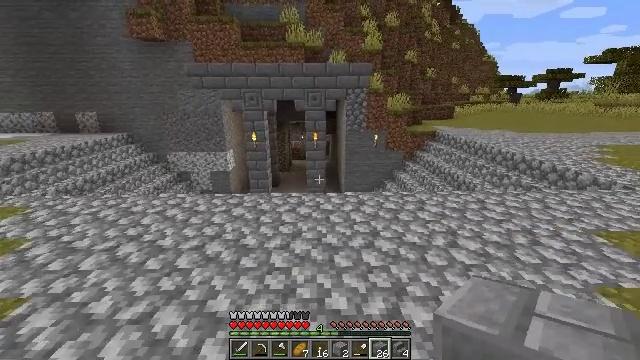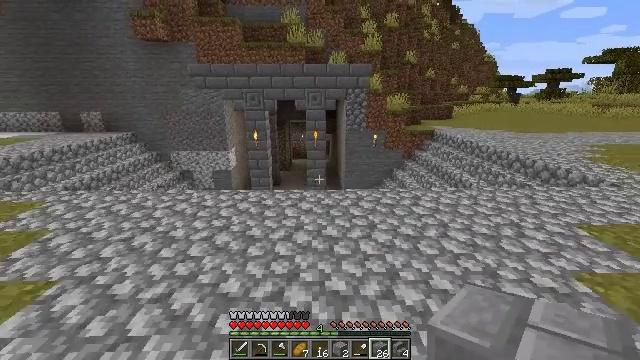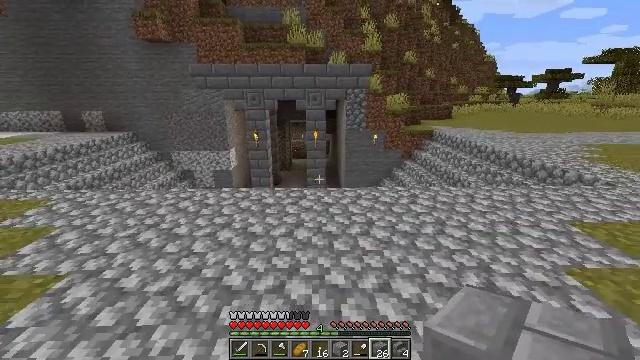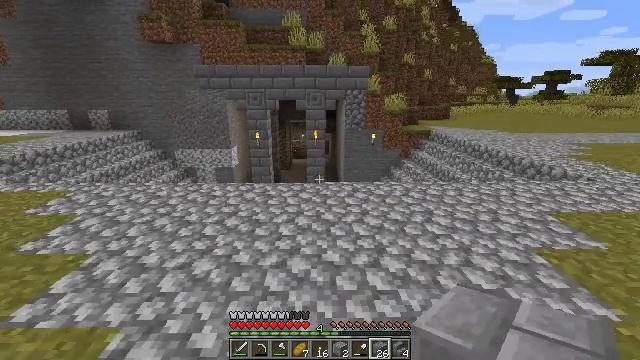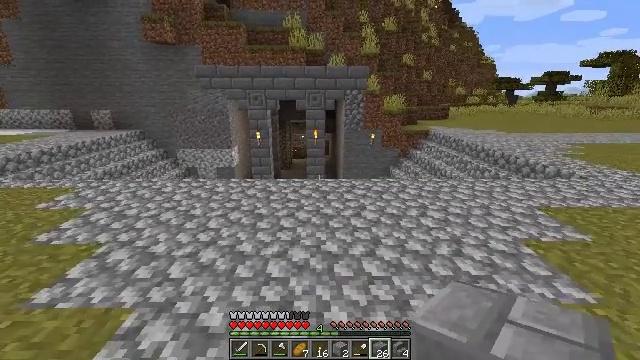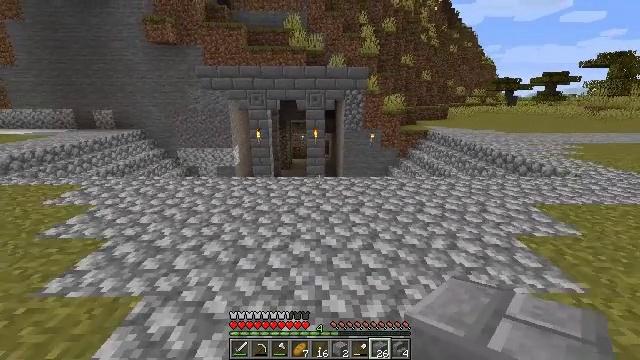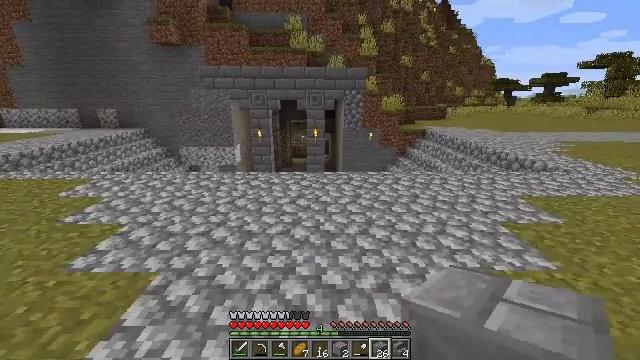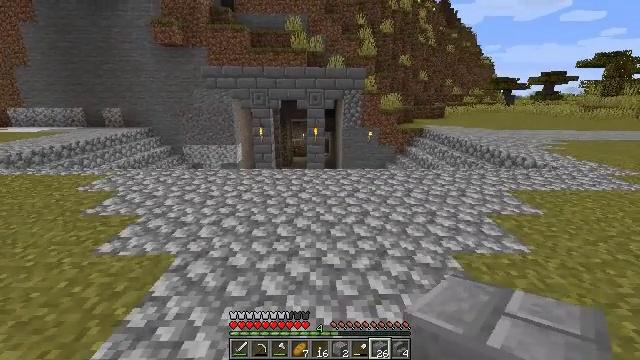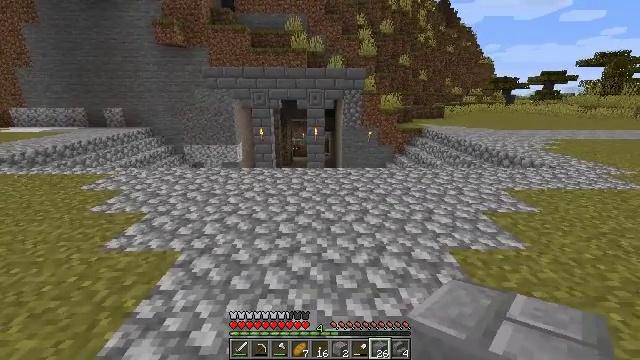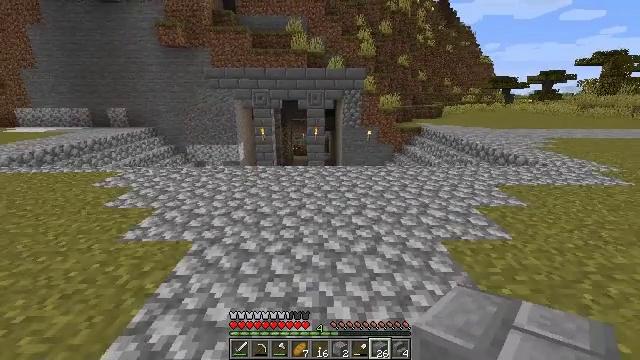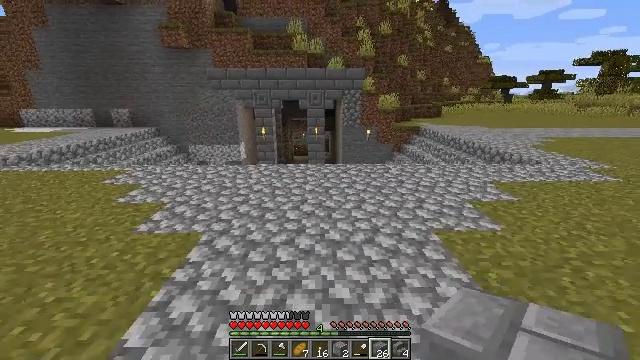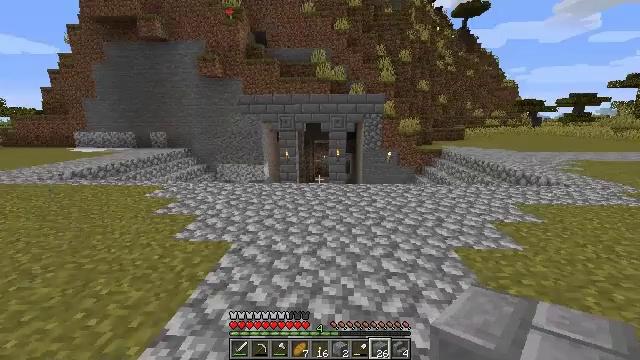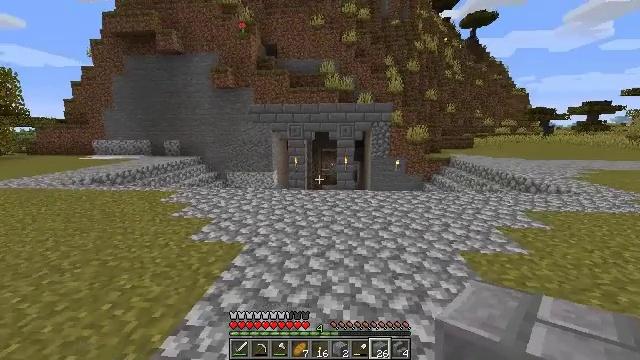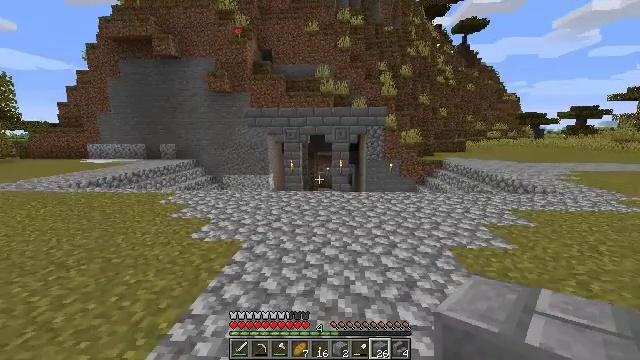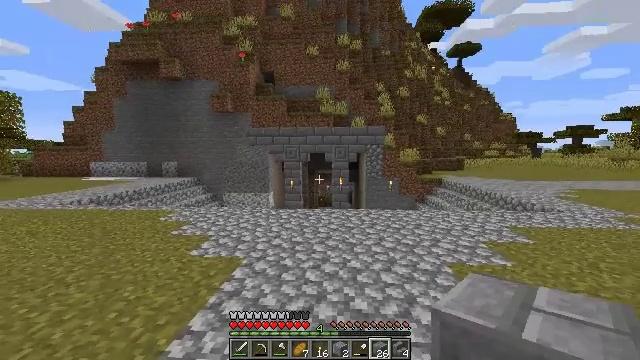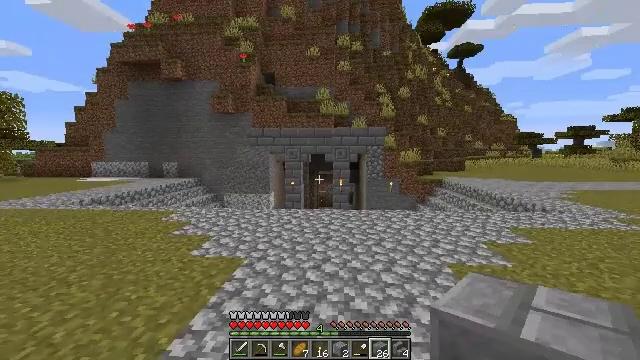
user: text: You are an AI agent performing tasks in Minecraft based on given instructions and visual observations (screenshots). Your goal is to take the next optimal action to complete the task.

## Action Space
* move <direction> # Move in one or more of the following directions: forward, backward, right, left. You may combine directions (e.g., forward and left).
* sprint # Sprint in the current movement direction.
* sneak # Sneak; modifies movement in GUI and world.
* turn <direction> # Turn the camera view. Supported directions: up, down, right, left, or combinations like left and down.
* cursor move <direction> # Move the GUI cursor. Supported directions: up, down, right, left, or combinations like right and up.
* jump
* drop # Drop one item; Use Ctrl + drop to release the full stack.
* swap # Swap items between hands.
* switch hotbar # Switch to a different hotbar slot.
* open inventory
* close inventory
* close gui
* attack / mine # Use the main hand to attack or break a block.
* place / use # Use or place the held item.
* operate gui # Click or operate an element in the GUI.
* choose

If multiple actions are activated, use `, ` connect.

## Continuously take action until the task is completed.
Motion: motion action
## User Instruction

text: Get polished granite by crafting four granite blocks.
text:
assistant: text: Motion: move back
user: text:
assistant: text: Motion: move back
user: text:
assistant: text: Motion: move back
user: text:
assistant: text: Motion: move back
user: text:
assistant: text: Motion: move back
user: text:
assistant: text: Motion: move back
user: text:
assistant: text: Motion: move back
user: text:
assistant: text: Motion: move back
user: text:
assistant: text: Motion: move back
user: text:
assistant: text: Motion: move back
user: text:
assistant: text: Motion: move back, turn left and up
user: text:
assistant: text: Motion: move back, turn left and up
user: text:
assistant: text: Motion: turn right
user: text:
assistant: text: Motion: turn up
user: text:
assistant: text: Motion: no_op
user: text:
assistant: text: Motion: move forward
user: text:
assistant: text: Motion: move forward
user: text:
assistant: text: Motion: move forward
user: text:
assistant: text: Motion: move forward
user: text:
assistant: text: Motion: move forward
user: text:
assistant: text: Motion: move forward
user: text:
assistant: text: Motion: move forward
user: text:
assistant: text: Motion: move forward
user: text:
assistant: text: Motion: move forward
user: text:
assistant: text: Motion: move forward
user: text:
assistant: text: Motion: move forward
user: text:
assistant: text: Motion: move forward
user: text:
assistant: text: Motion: move forward
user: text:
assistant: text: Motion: move forward
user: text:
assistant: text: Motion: move forward